Interaction volume radius: 5 \u00c5
Interaction volume height: 10 \u00c5
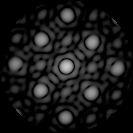
Disorder parameter: 0.1006